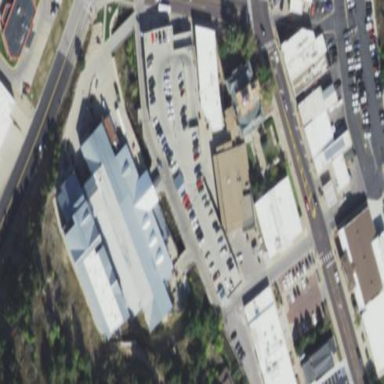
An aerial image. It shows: Multi-storey garage building used for parking.